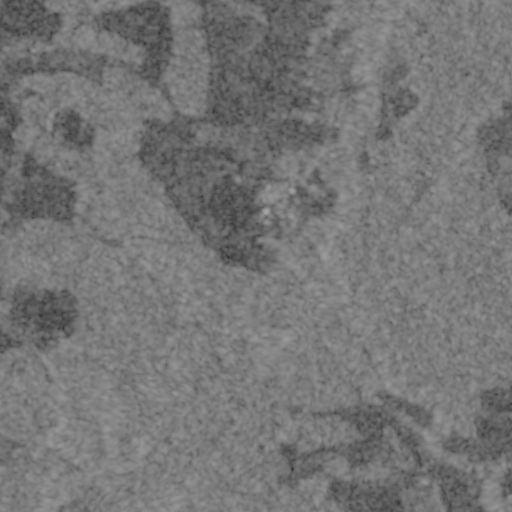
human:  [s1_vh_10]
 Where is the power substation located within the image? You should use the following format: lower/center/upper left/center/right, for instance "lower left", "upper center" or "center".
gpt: The power substation is located in the upper center of the image.
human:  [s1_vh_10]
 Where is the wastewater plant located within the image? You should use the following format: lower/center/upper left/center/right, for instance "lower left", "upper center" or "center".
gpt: The wastewater plant is located in the center of the image.
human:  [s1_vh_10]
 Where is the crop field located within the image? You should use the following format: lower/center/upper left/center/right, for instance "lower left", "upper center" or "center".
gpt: There is no crop field in the image.

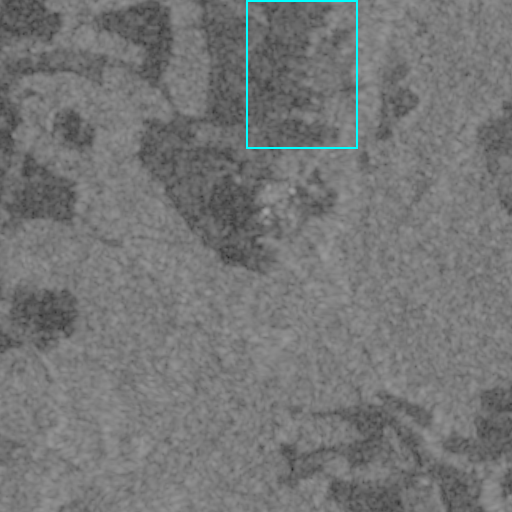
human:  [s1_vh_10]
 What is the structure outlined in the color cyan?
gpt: The structure outlined in cyan is a crop field.
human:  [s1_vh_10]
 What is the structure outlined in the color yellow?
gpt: There is no yellow outline.